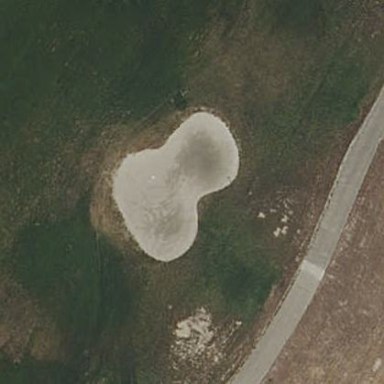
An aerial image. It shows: Sand bunker on golf course.